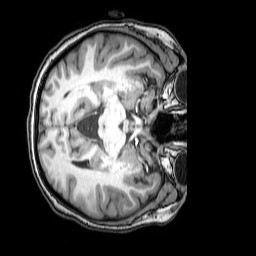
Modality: T1w
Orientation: axial
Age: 24
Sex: female